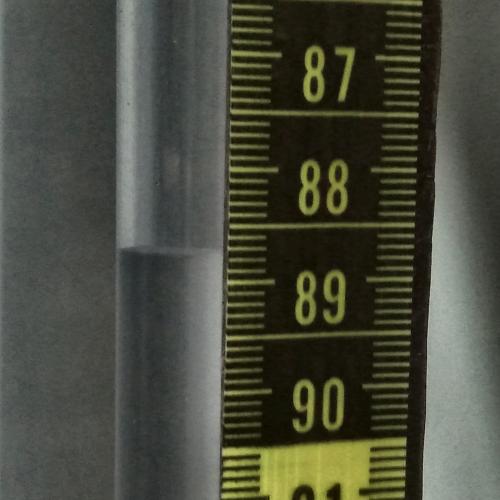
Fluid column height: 88.7 cm